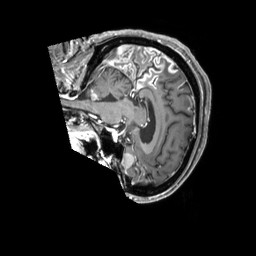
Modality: T1w
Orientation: sagittal
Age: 53
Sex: female
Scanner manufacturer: philips
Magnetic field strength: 3 T
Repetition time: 0.009881 s
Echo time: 0.004604 s